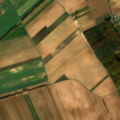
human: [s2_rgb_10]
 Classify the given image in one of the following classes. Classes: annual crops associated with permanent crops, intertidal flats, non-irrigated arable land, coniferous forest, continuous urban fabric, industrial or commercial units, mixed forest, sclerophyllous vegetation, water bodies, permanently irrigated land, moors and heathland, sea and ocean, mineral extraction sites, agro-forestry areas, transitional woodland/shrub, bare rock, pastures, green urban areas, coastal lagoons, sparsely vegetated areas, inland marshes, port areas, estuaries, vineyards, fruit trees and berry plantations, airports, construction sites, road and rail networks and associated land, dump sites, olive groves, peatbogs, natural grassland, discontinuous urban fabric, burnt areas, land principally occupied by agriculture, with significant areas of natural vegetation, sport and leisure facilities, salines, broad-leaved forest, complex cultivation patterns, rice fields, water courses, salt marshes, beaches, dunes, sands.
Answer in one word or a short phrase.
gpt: non-irrigated arable land, broad-leaved forest